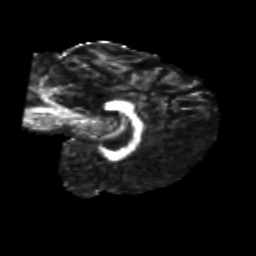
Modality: FA
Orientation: sagittal
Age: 31
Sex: female
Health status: healthy
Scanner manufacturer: siemens
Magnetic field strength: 3 T
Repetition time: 10.8 s
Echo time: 0.082 s